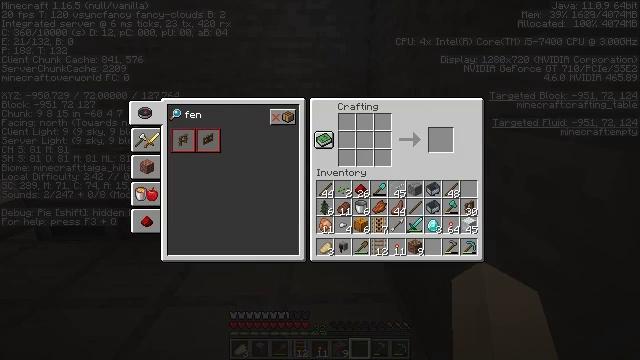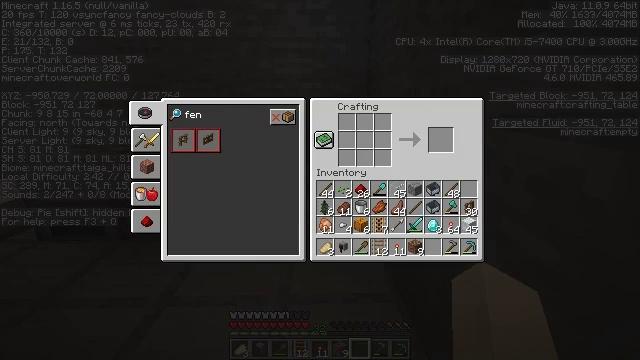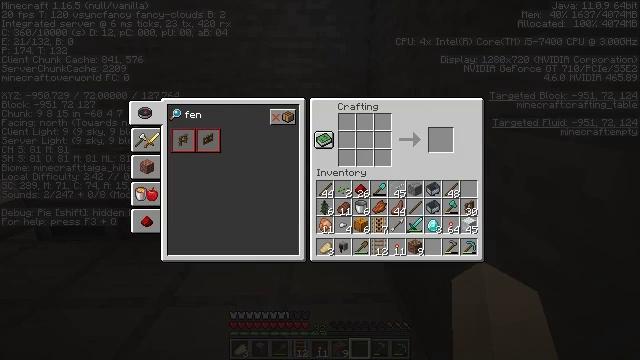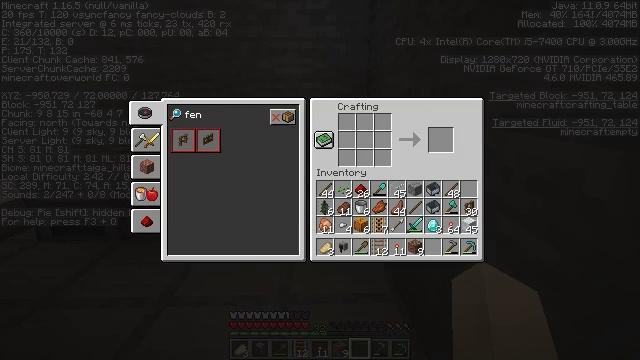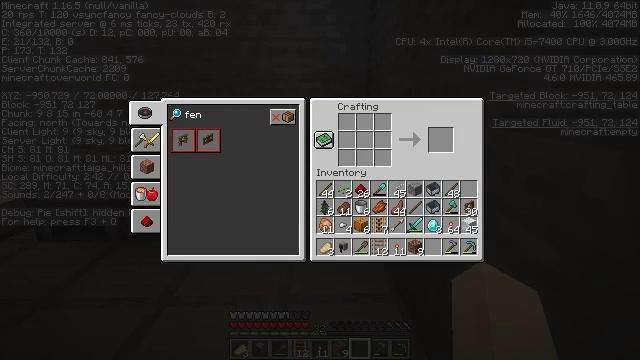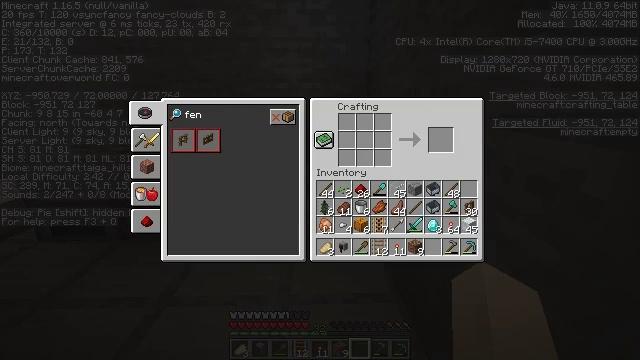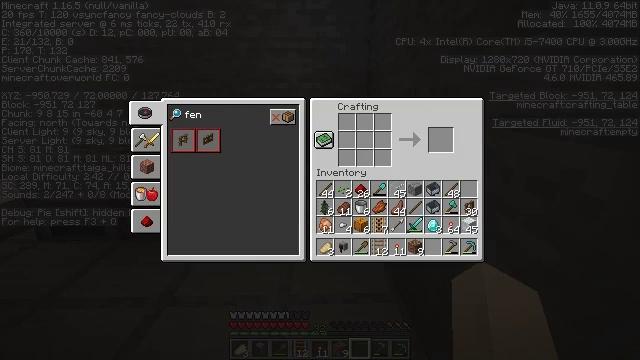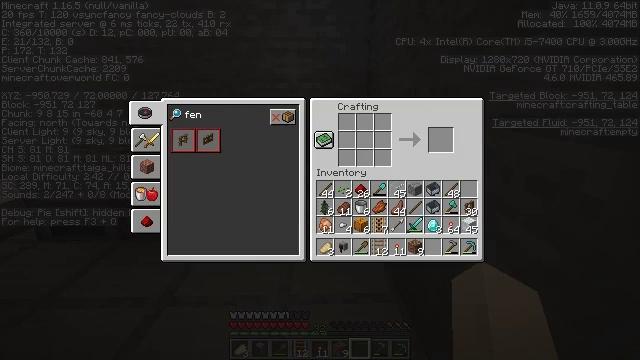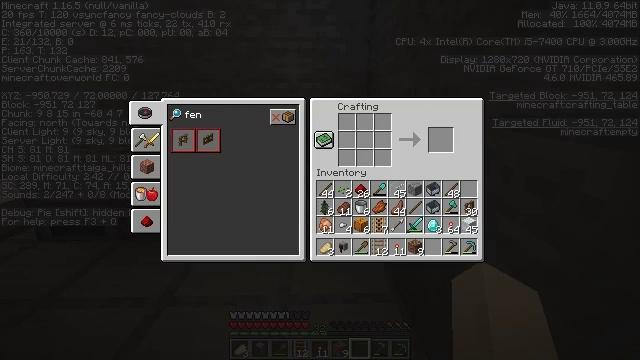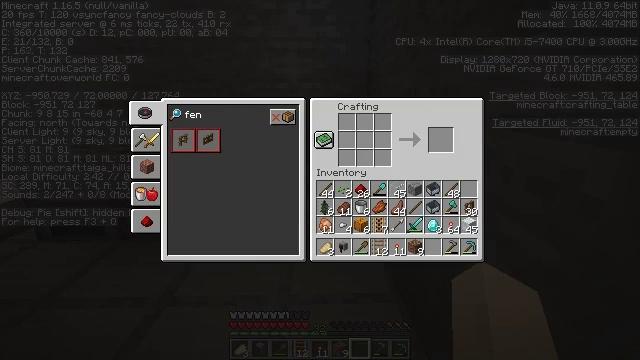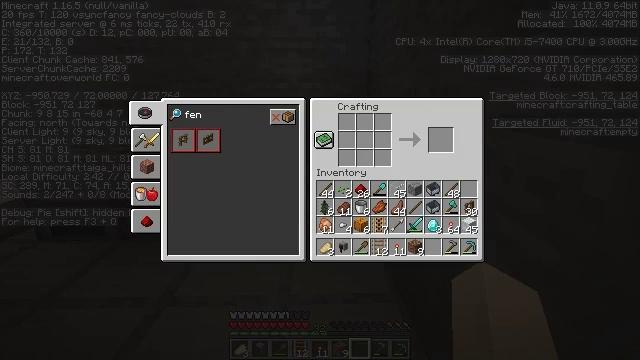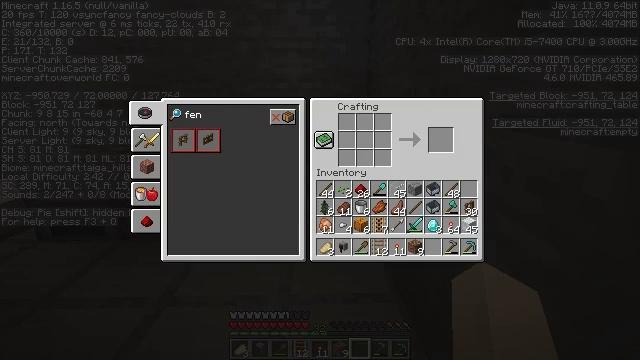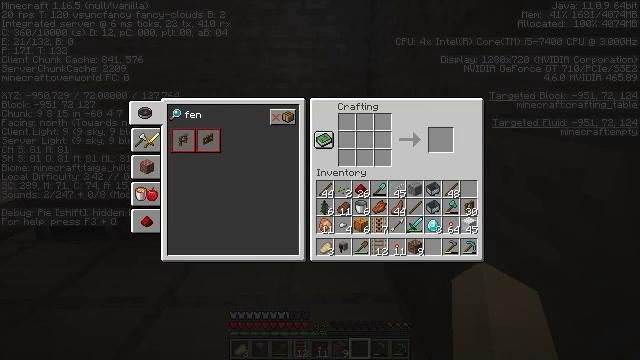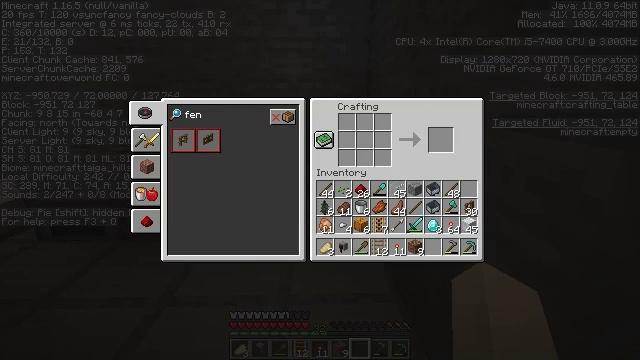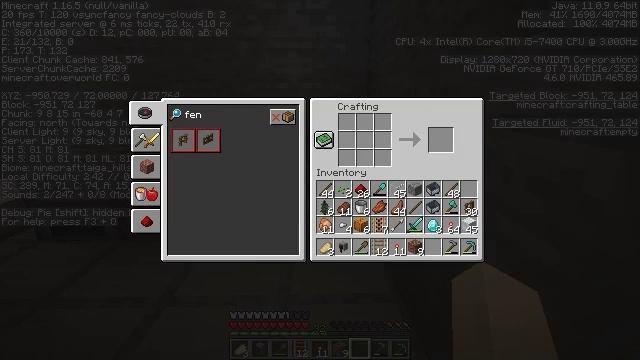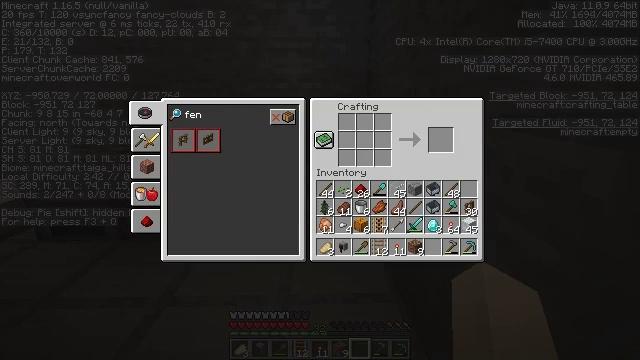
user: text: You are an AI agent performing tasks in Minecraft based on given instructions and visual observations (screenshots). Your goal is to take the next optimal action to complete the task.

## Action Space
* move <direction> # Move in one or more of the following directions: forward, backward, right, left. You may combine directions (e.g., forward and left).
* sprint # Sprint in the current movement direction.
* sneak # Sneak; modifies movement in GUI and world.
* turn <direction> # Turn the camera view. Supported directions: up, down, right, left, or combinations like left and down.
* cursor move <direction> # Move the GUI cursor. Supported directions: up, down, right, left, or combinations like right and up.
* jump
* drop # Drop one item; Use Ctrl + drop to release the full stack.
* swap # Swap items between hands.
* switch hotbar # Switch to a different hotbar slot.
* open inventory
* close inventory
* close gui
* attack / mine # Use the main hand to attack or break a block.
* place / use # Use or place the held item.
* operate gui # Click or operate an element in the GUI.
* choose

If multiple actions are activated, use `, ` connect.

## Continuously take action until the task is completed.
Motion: motion action
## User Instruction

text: Make a spruce fence gate with sticks and spruce planks.
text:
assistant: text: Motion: no_op
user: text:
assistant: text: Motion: no_op
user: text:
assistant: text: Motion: no_op
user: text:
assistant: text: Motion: no_op
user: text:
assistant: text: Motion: no_op
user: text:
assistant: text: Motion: no_op
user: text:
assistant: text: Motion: no_op
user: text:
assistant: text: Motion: no_op
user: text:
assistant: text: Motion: no_op
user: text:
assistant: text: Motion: no_op
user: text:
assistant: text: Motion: no_op
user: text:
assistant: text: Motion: no_op
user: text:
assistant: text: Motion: no_op
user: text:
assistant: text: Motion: no_op
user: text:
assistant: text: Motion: no_op
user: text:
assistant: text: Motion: no_op
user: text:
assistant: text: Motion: no_op
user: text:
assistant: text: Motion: no_op
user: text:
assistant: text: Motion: no_op
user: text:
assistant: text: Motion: no_op
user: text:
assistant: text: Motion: no_op
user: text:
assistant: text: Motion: no_op
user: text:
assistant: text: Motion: no_op
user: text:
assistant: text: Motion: no_op
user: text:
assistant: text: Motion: no_op
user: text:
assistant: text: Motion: turn left and down
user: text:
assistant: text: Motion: turn left
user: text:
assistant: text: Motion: turn left
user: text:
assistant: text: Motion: turn left
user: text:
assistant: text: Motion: turn left